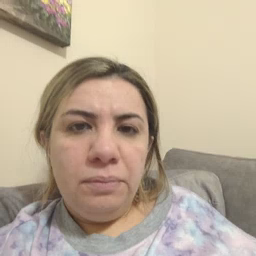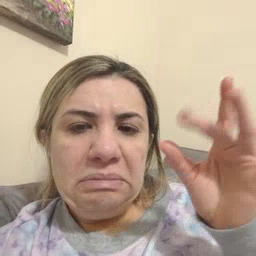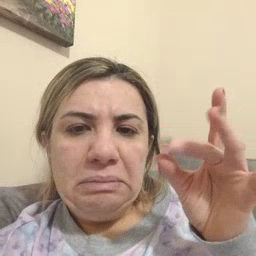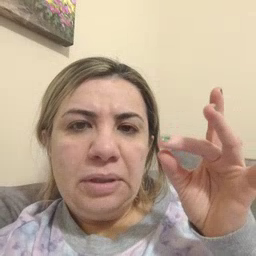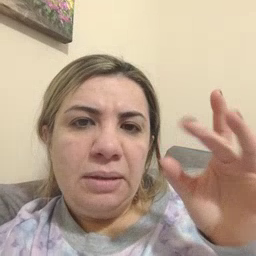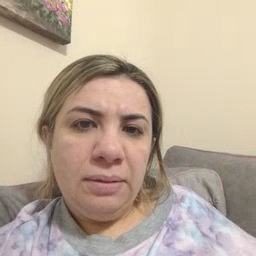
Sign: sticky